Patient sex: M
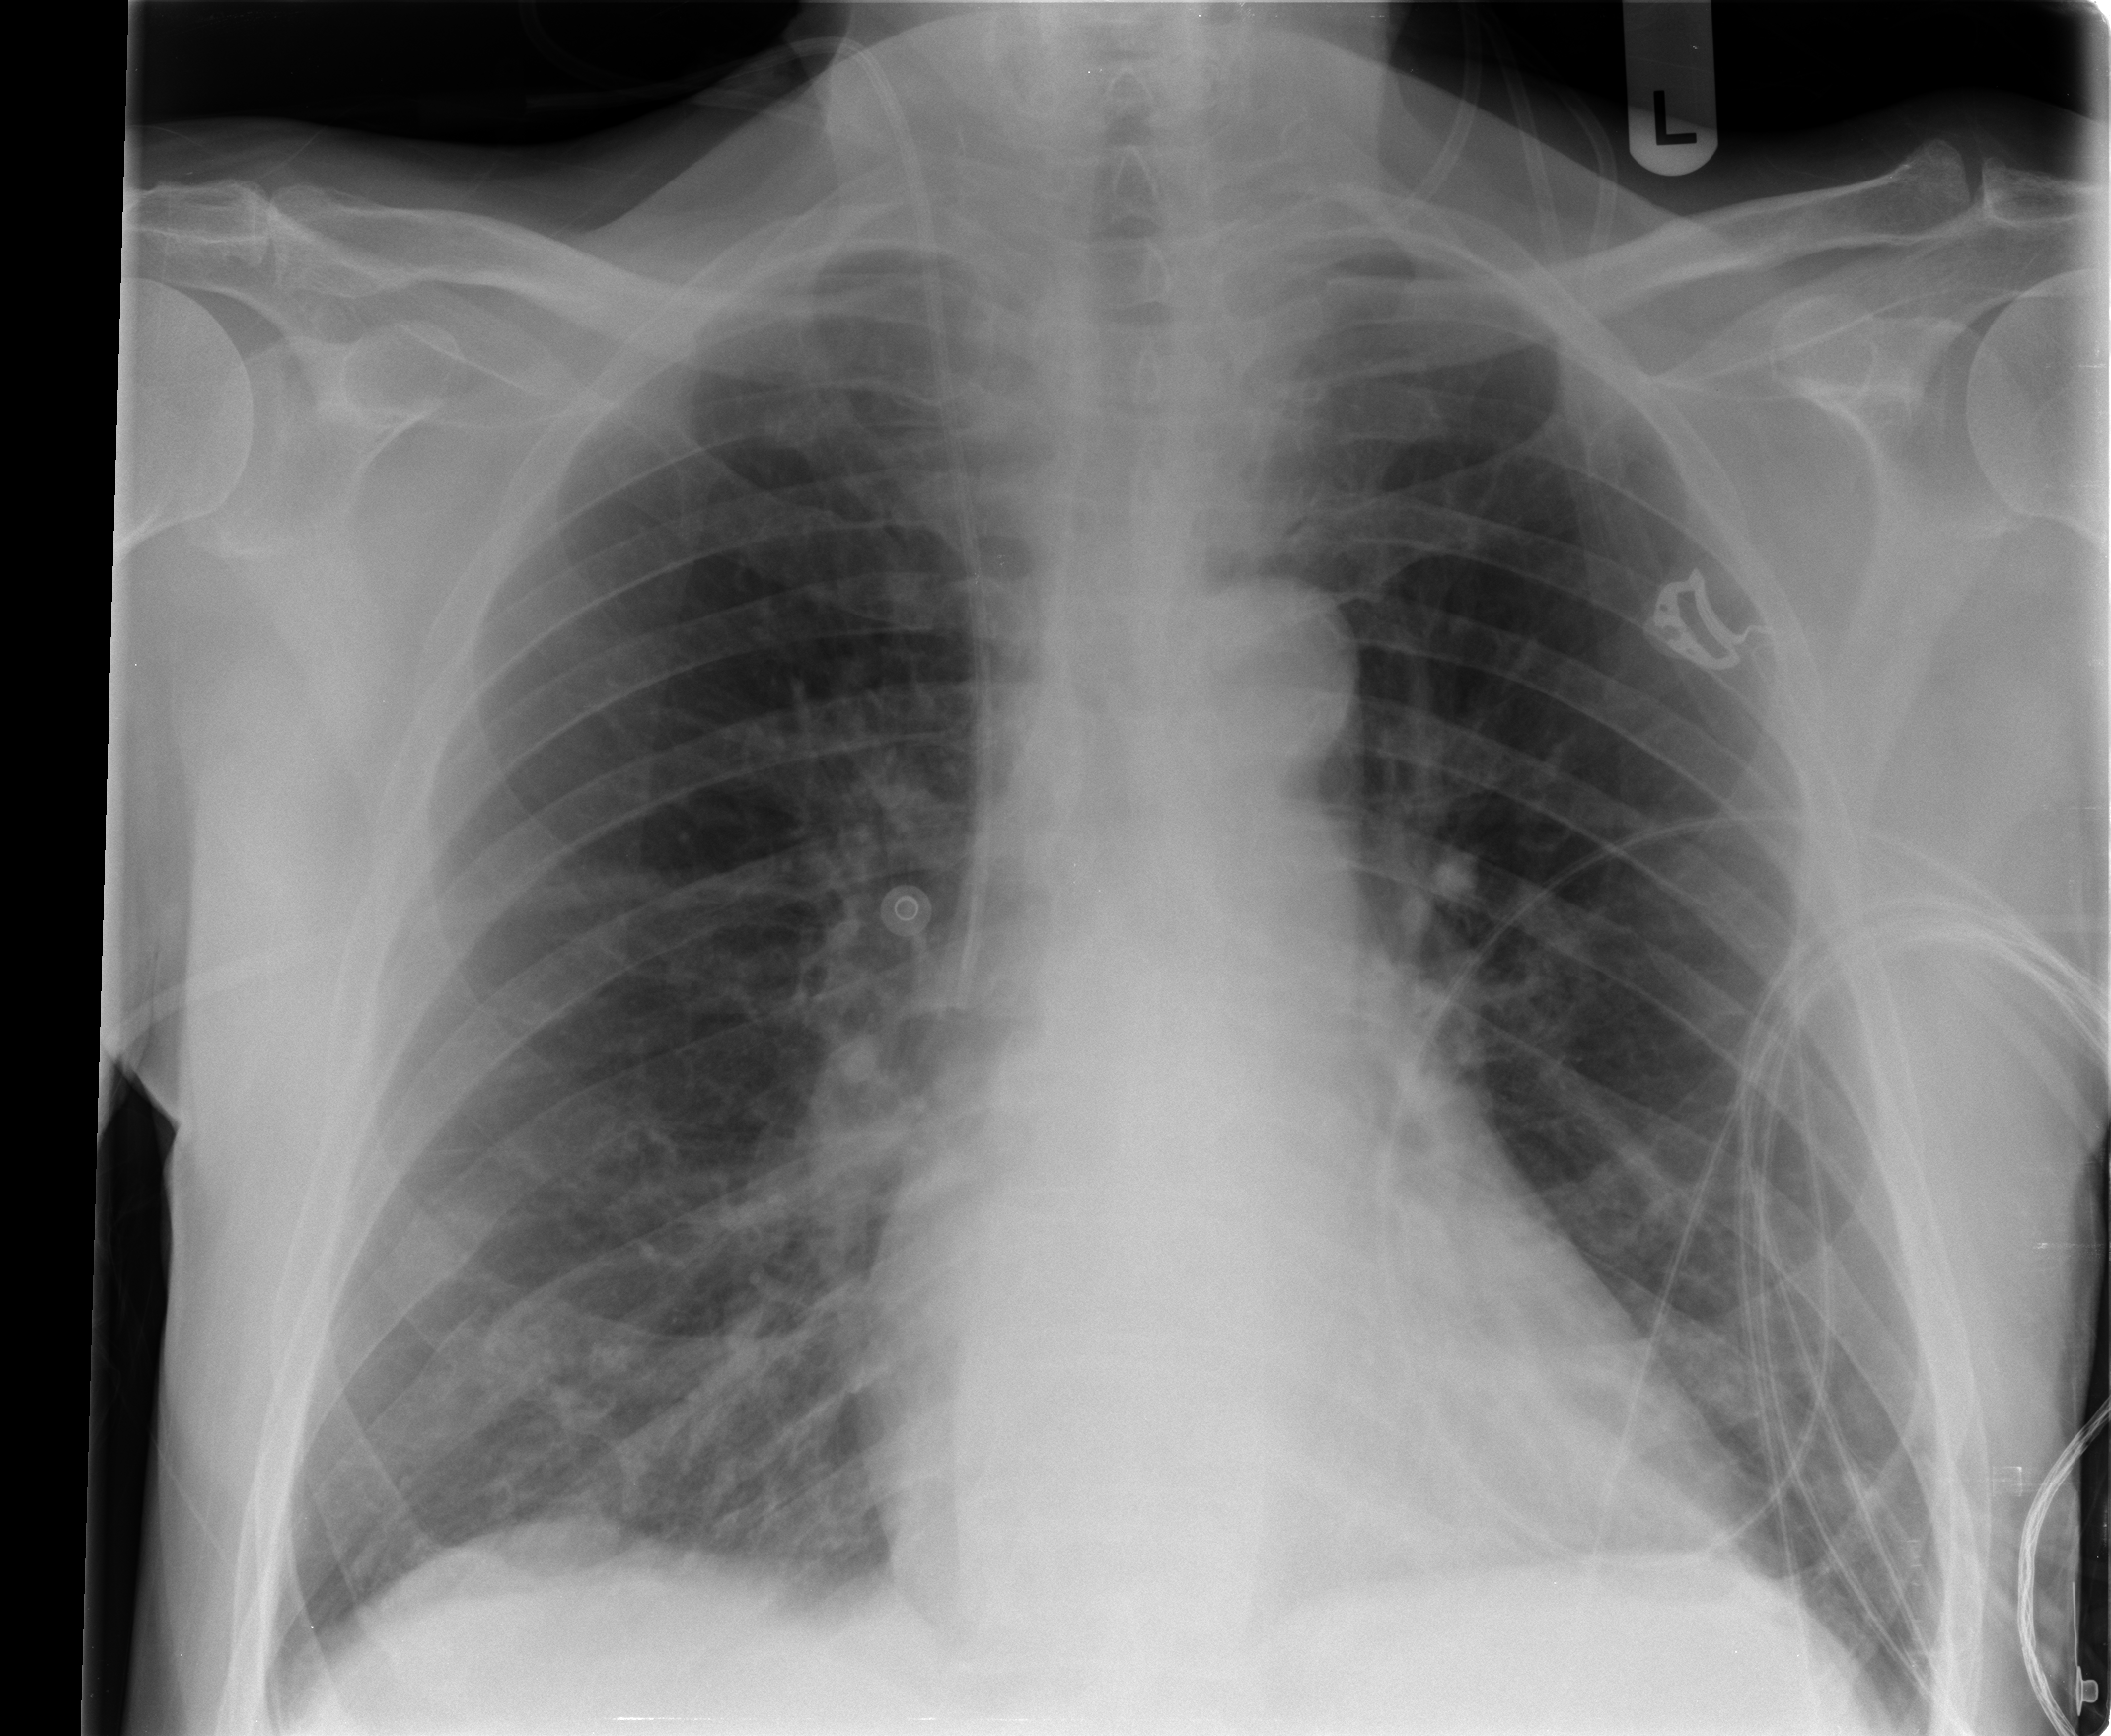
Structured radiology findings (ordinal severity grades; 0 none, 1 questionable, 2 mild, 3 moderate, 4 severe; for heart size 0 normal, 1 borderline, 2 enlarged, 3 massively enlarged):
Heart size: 0
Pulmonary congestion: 0
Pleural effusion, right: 0
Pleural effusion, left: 0
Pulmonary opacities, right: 1
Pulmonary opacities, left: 0
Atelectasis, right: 2
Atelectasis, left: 0